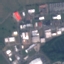
Label: Industrial